Brain MRI, FLAIR slice (ischemic stroke SISS case)
Modalities acquired: T1|T2|DWI|FLAIR
Volume shape: 230x230x153 voxels, spacing: 1x1x1 mm
Slice 100 of 153
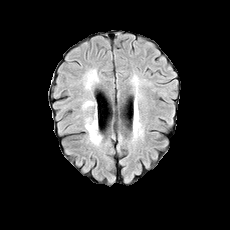
Lesion size: 3373 voxels